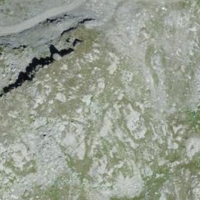
EUNIS habitat code: 48
Species observed at this site:
Marmota marmota